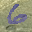
Label: 6